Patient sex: M
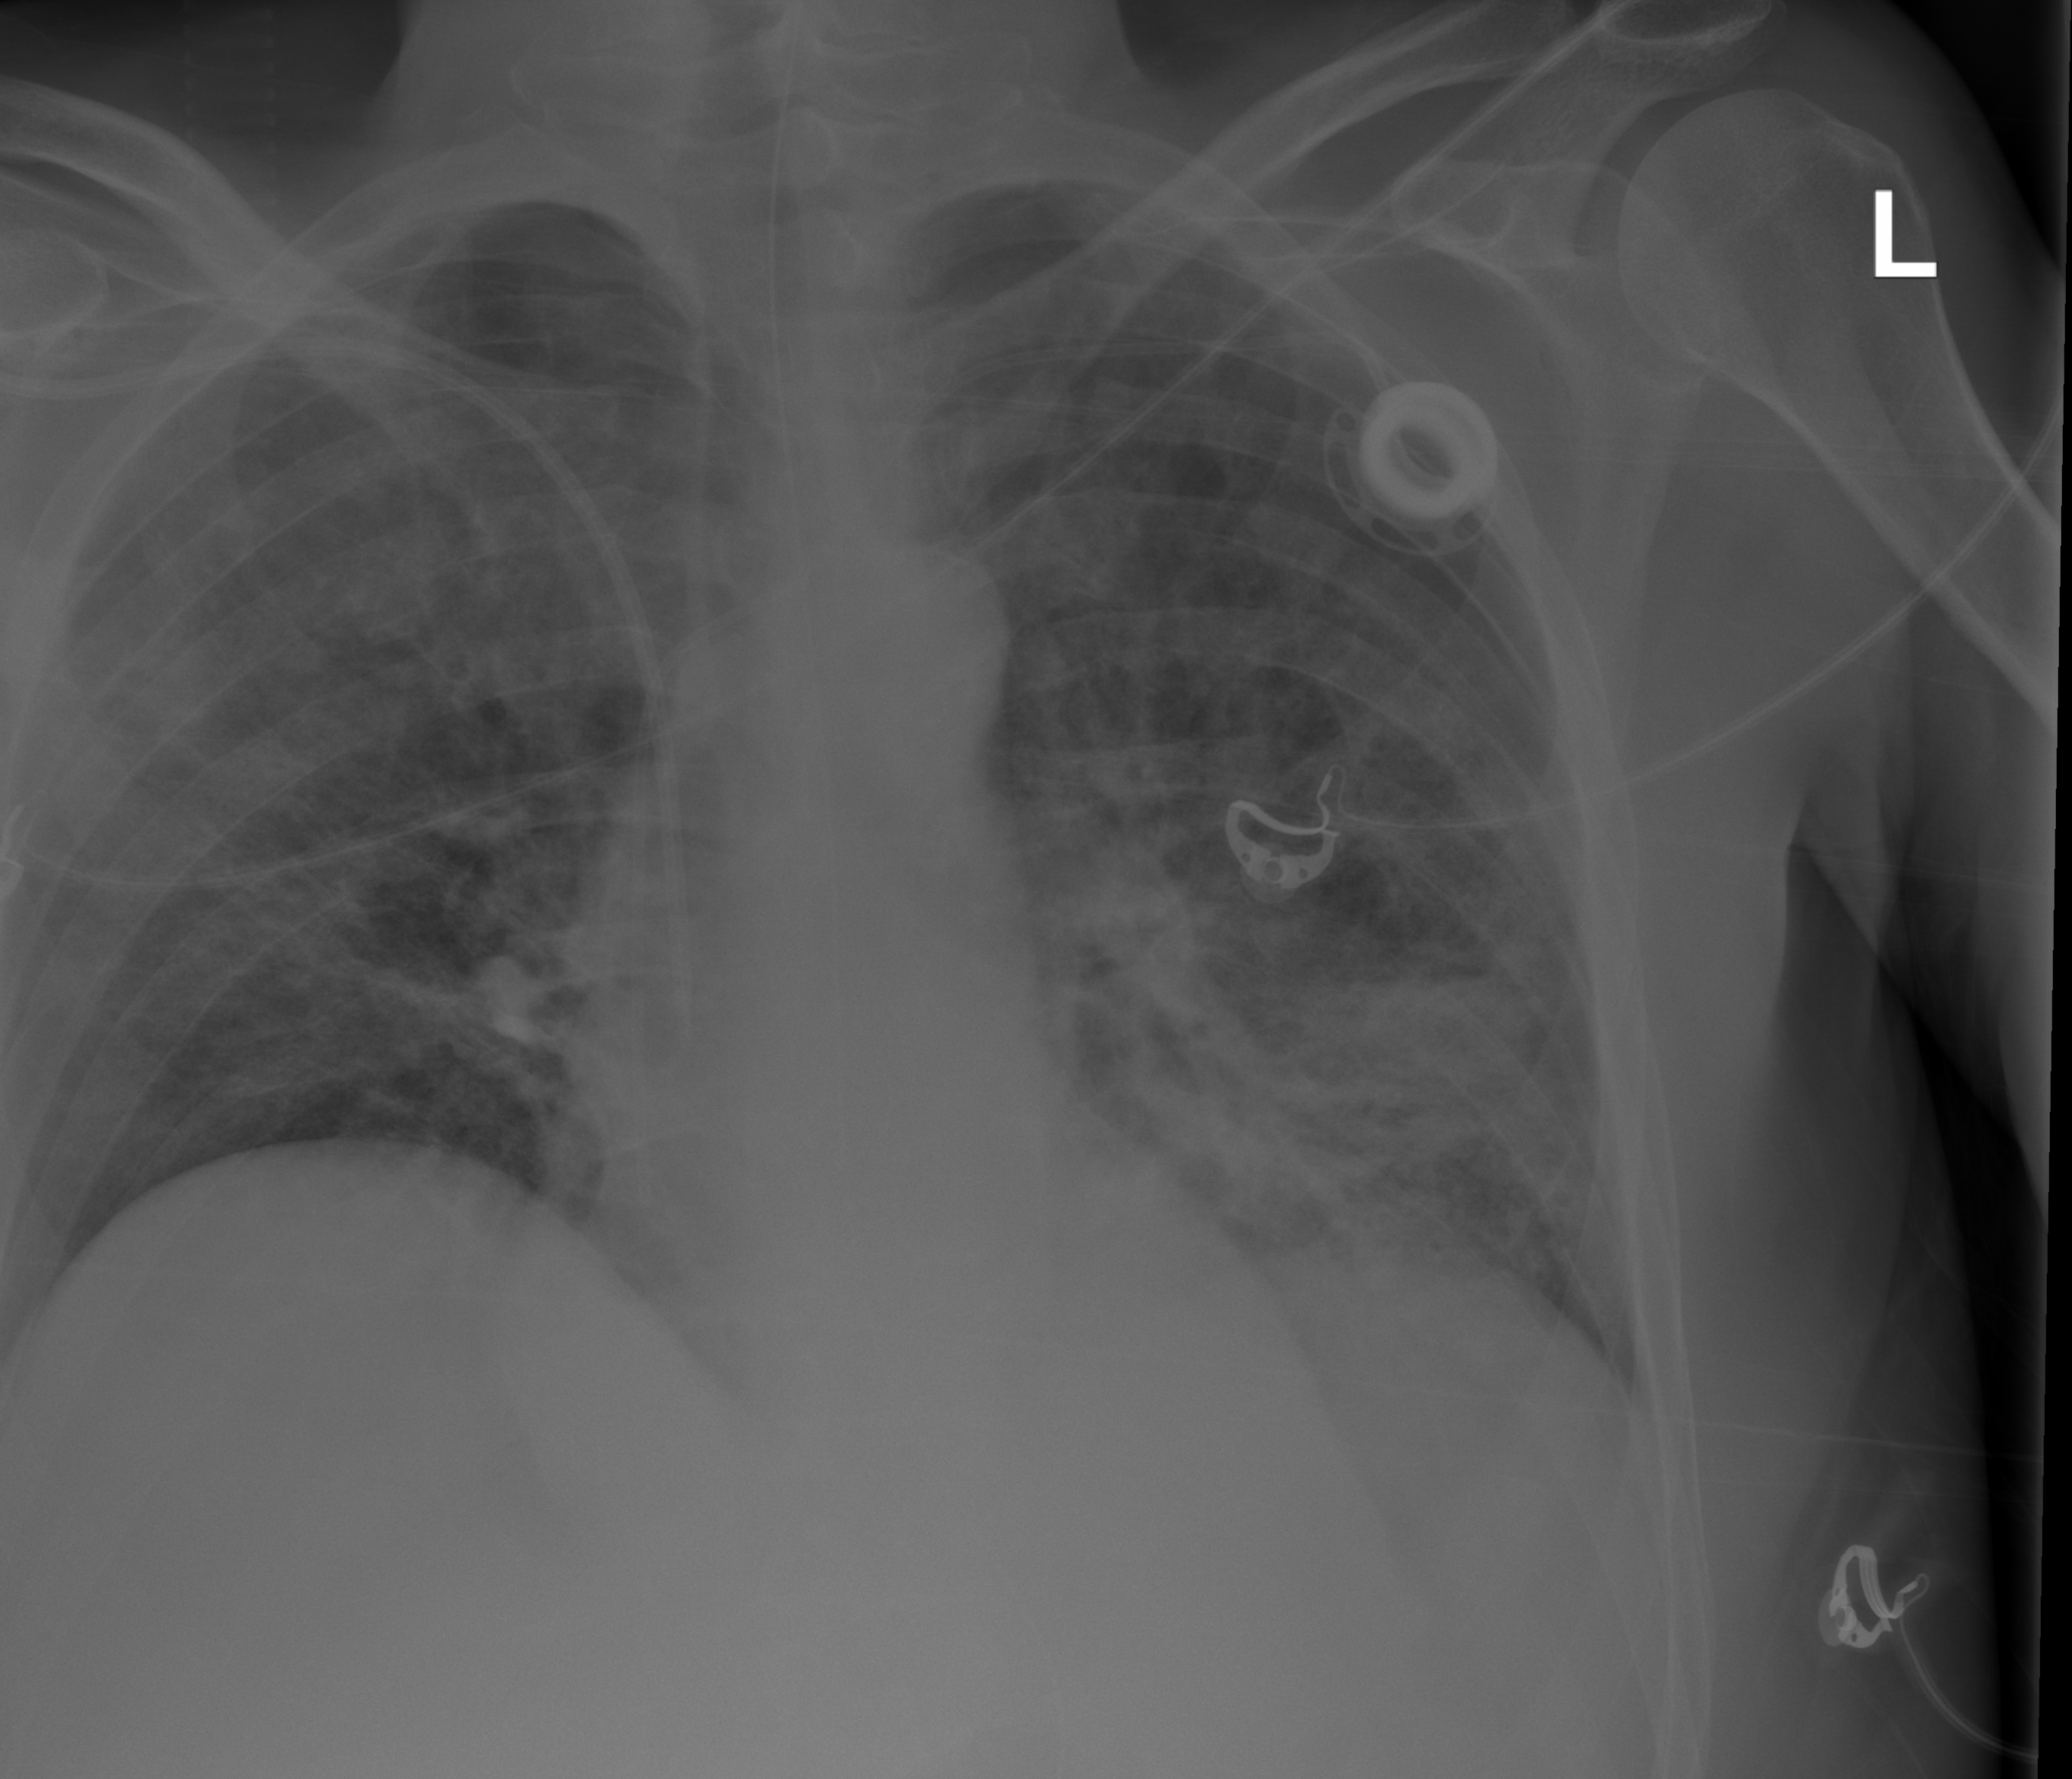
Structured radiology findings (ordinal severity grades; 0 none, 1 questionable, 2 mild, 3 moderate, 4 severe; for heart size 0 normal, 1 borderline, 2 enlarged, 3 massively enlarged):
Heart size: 0
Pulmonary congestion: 0
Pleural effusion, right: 0
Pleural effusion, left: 0
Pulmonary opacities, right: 2
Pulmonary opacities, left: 3
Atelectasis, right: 0
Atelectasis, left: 2